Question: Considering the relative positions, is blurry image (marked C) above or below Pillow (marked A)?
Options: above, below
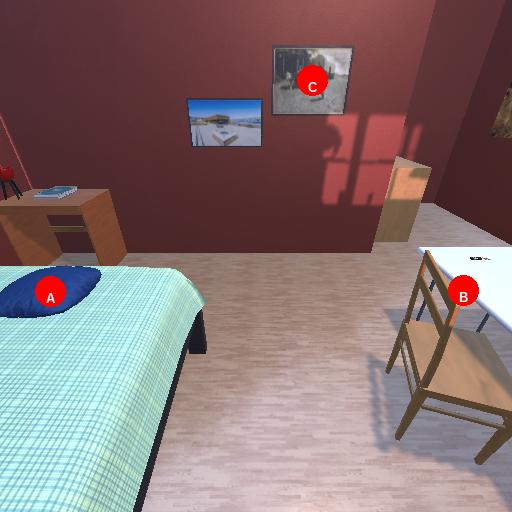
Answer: above